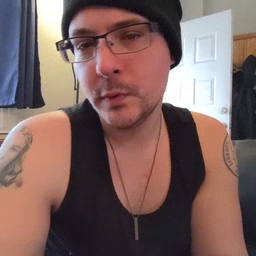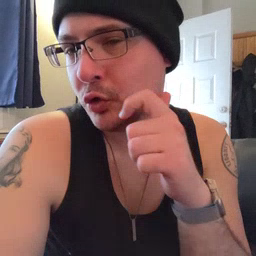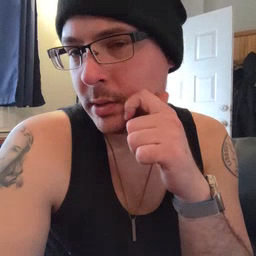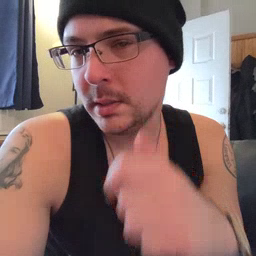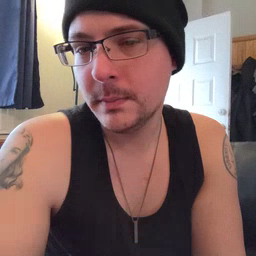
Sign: cheek